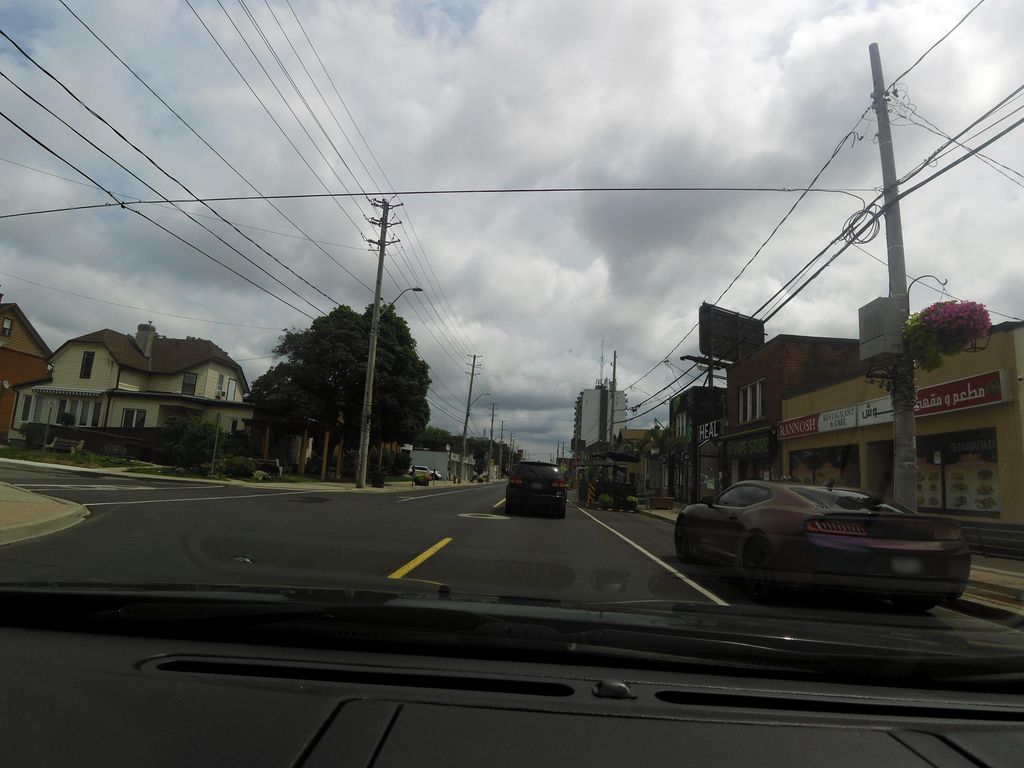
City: hamilton